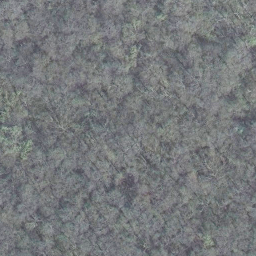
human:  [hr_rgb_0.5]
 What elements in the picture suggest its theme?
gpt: forest